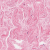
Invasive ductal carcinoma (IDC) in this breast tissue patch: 0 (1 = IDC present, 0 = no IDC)